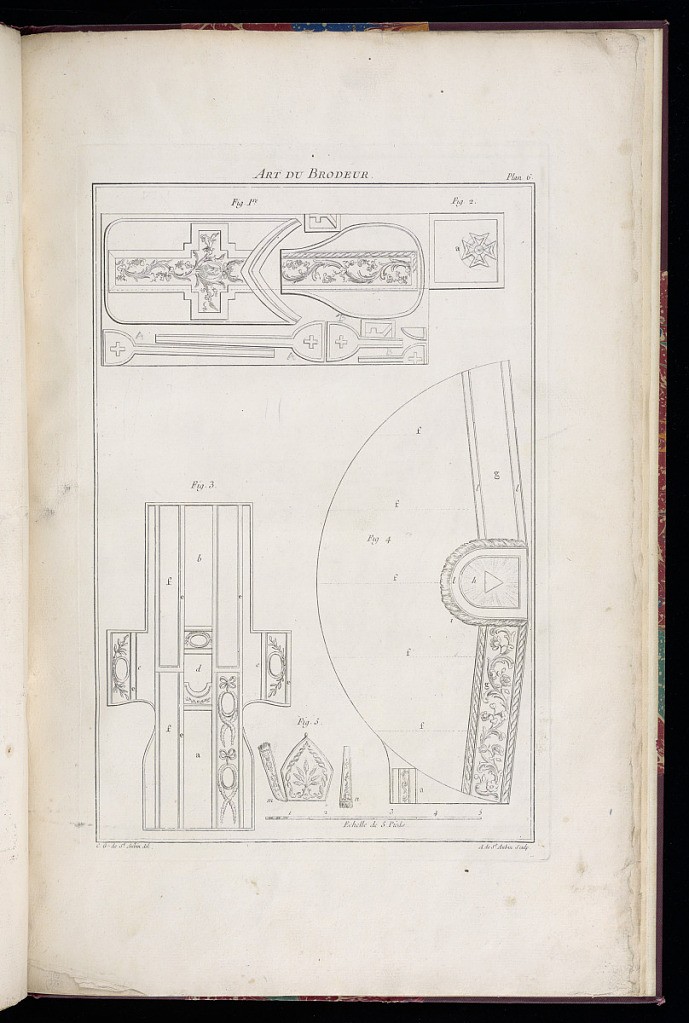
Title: ART DU BRODEUR
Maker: Charles-Germain de Saint-Aubin, French, 1721–1786
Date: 1770
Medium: Etching and engraving on laid paper
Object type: Print
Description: The sixth plate from a series of ten illustrating the tools and art of embroidery. Patterns in outline with some of the ornament illustrated for embroidered liturgical or ceremonial vestments on a plain background within a double-lined border. A scale is included along the lower center-right of the plate. The different parts of the design are identified with letters. The numbers and letters are referred to in the accompanying text, which is not included in this album. The plate is titled, signed, and numbered.